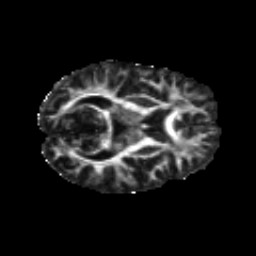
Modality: FA
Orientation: axial
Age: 21
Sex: female
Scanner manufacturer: siemens
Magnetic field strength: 3 T
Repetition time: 8.8 s
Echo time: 0.085 s